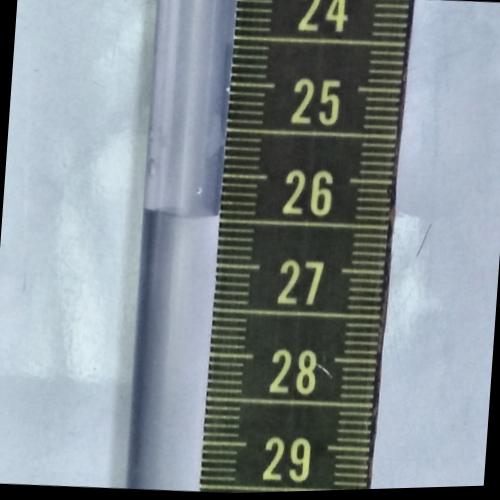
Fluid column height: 26.5 cm